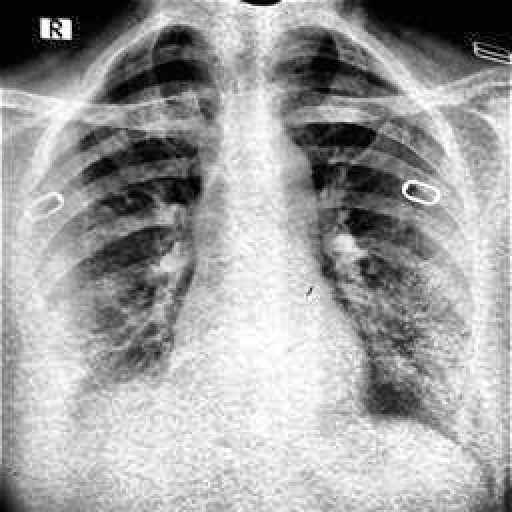
Finding: TUBERCULOSIS